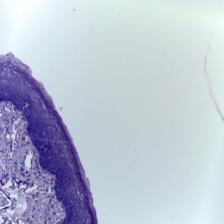
Diagnosis: Normal